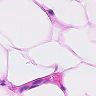
Metastatic tissue present: no